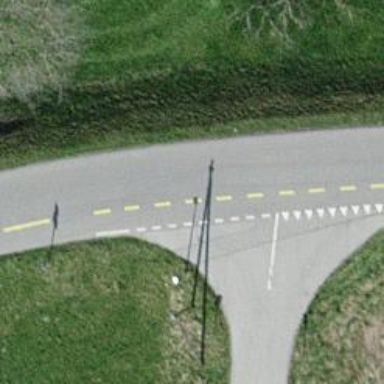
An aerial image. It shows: Cycle lane with asphalt surface.